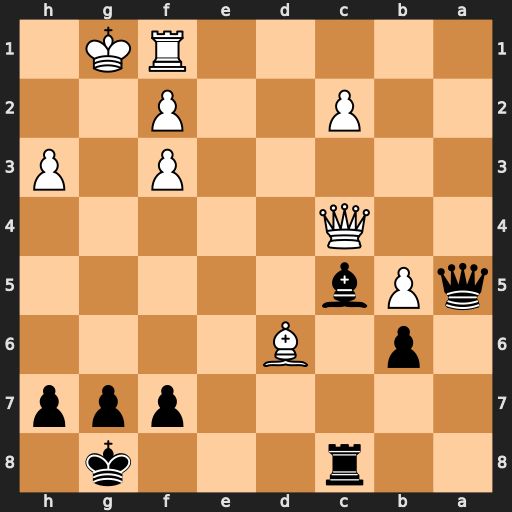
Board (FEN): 2r3k1/5ppp/1p1B4/qPb5/2Q5/5P1P/2P2P2/5RK1
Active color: b
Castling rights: -
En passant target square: -
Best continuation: Bxf2+ Kh1 Rxc4